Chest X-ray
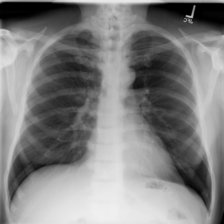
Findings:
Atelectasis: negative
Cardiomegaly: negative
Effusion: negative
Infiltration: negative
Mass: negative
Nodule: negative
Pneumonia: negative
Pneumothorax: negative
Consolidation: negative
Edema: negative
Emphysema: negative
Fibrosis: negative
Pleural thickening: negative
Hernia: negative